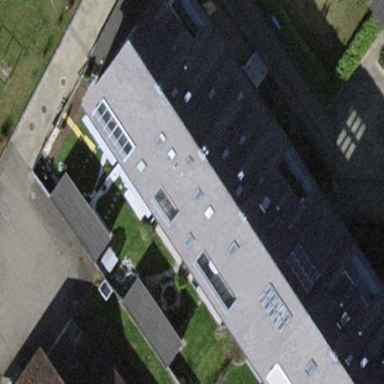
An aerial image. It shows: Terrace building.